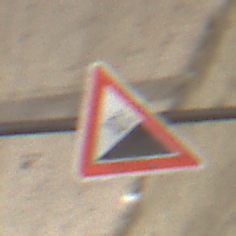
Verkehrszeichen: Steigung10
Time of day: Midday
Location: Roofed (Tunnel)
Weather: NotSpecified
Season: NotSpecified
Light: Natural